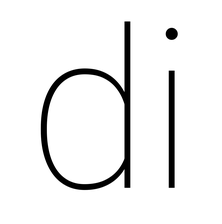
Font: Roboto_Thin